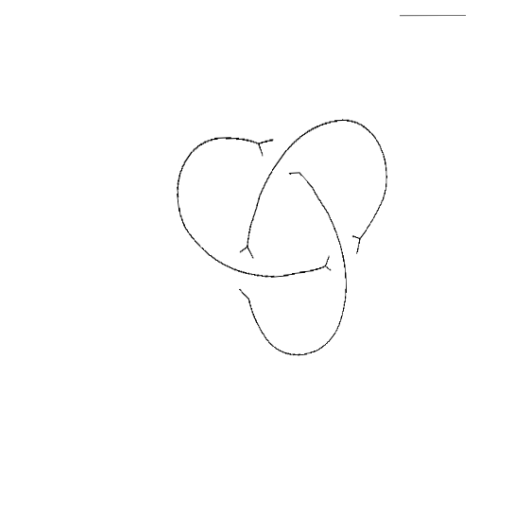
Crossing number: 3